Aerial crown-view tile of a tropical tree (Barro Colorado Island, Panama), acquired 20250818:
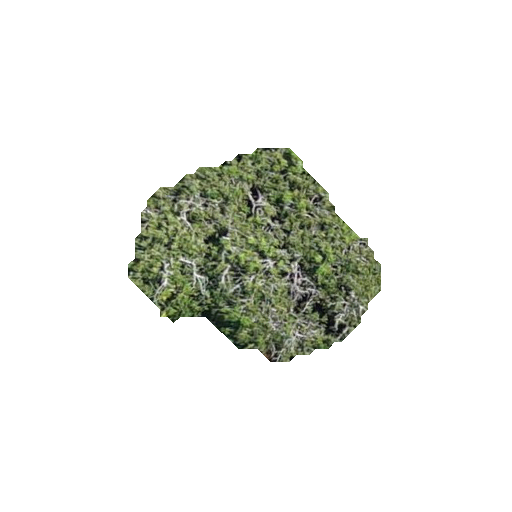
Species: Protium panamense
GBIF accepted scientific name: Protium panamense
Crown area: 51.617 m²